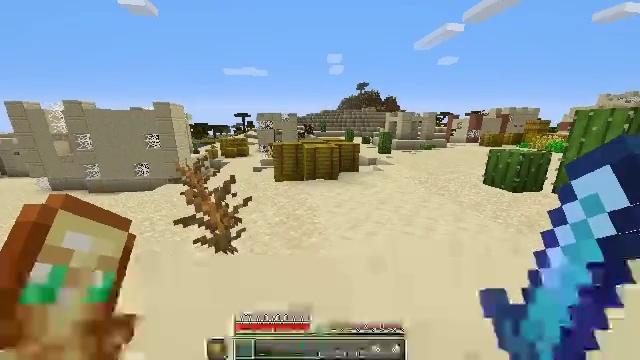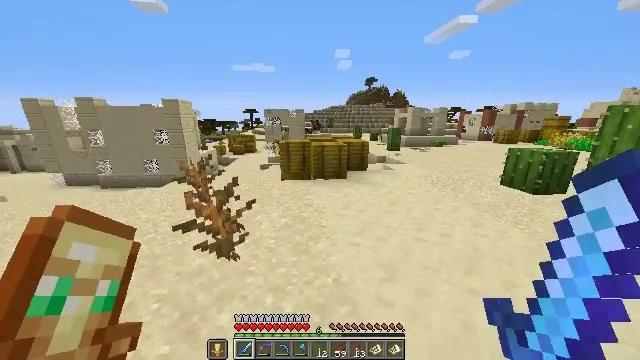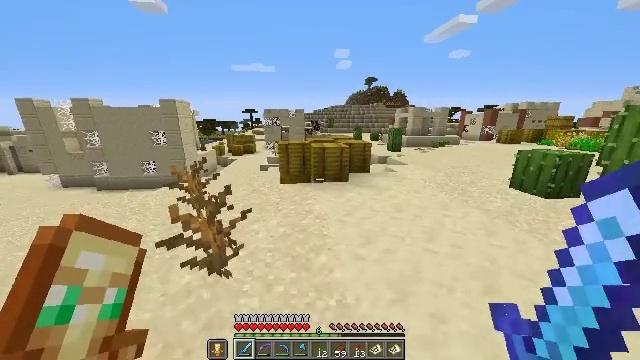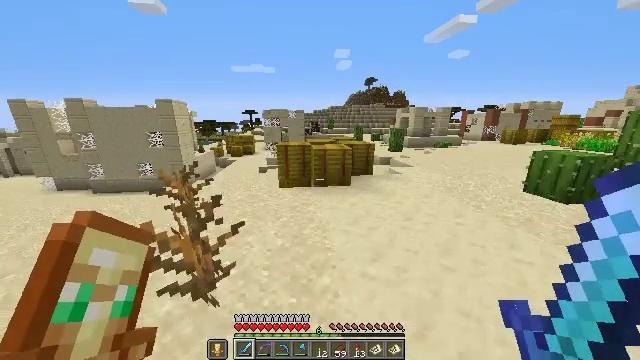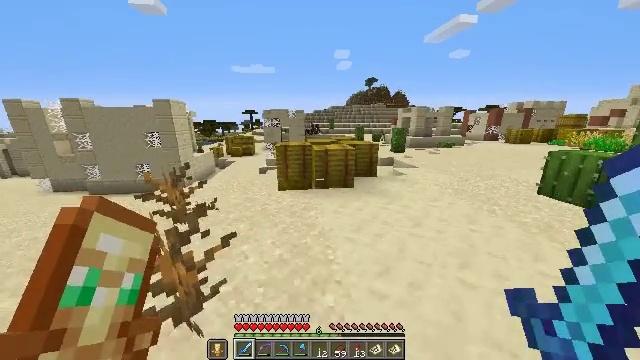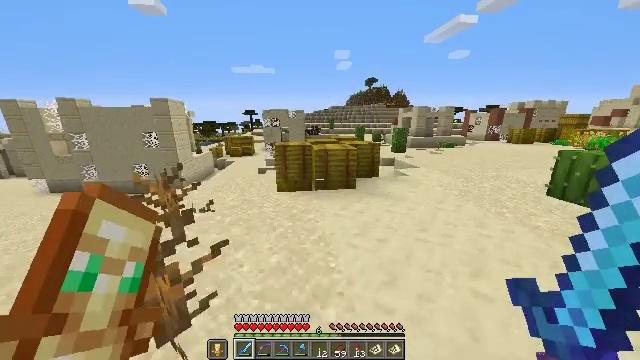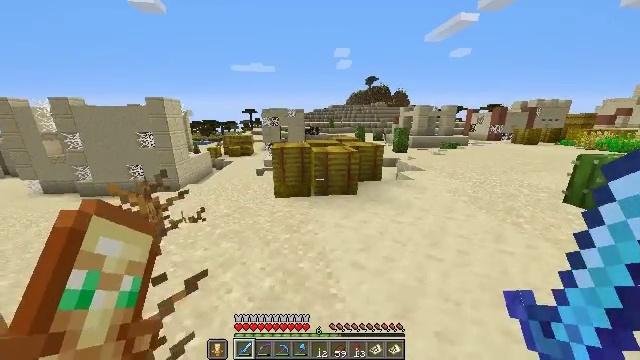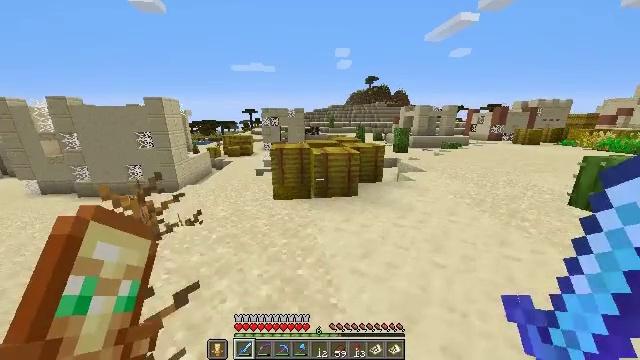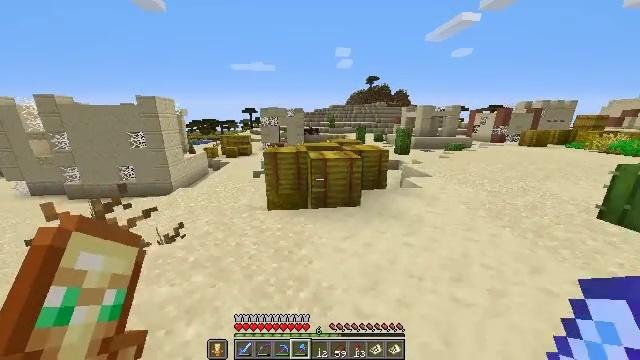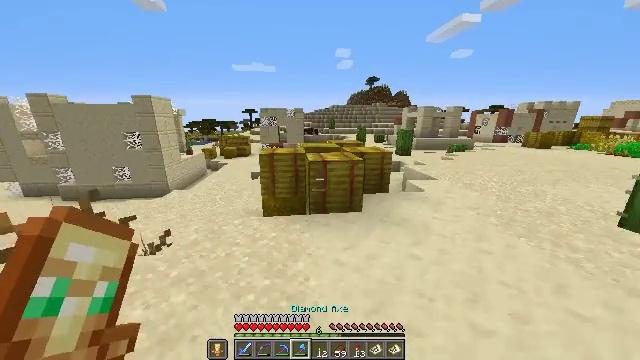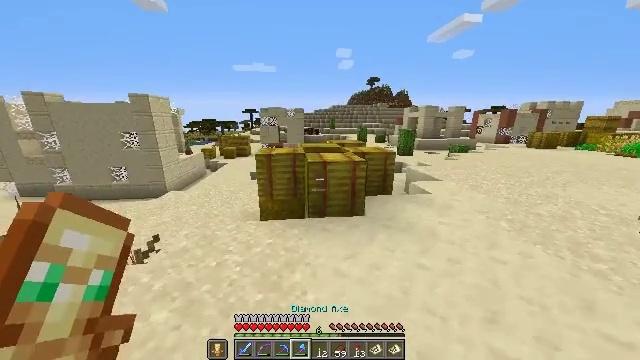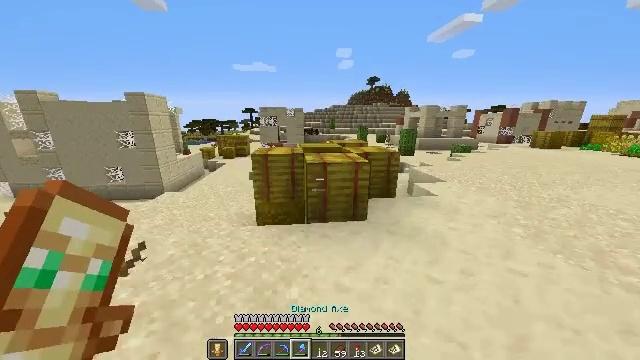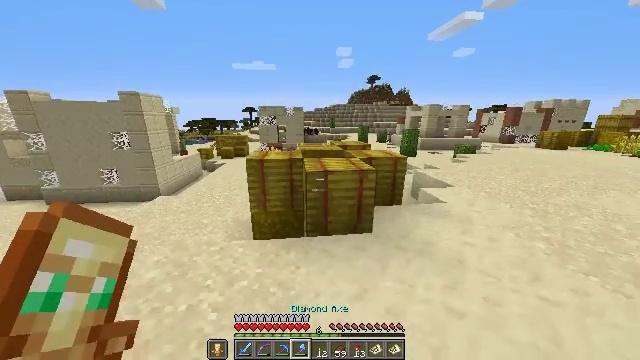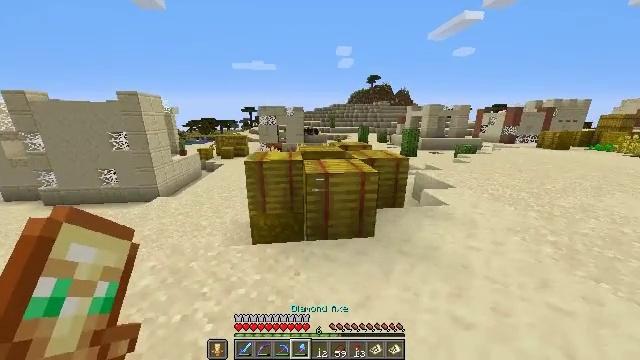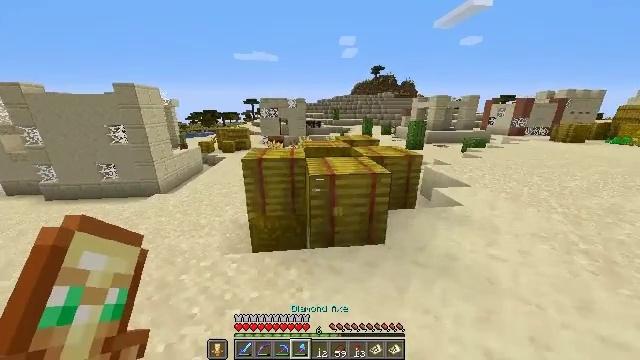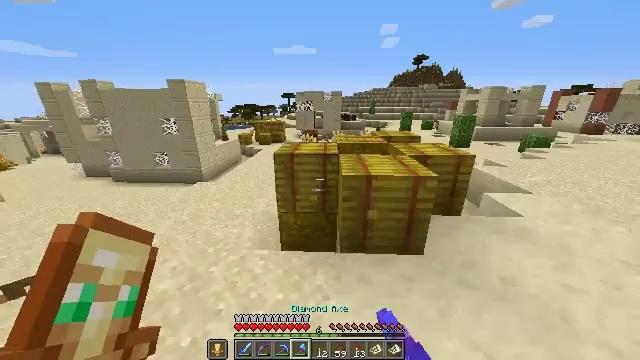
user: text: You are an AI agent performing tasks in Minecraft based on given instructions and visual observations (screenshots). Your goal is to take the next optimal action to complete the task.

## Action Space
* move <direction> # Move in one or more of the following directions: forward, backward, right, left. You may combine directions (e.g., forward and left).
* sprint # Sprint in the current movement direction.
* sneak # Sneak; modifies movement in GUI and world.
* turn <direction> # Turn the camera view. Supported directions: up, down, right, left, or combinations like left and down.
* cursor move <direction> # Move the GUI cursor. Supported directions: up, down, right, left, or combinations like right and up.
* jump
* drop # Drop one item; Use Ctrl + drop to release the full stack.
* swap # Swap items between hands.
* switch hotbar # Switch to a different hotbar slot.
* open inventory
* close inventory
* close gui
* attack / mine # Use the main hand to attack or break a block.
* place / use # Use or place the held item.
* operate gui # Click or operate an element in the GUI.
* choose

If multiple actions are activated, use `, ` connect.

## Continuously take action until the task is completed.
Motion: motion action
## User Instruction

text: Mine a hay block from the field.
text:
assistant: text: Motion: move forward, turn left
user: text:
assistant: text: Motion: move forward
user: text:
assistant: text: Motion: move forward
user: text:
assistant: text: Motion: move forward
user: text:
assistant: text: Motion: move forward
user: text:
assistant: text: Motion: move forward
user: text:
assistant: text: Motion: move forward
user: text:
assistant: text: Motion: move forward, switch to hotbar 4
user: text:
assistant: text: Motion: move forward, switch to hotbar 4
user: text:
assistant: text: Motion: move forward
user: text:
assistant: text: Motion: move forward
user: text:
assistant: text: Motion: move forward
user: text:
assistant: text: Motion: move forward
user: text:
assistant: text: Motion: move forward, turn down, attack / mine
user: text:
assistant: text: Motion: move forward, turn left and down, attack / mine
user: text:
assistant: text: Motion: attack / mine
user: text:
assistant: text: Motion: attack / mine
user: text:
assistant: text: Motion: attack / mine
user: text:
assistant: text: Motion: attack / mine
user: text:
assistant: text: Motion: attack / mine
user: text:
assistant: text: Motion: turn right and down, attack / mine
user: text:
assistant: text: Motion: turn right and down, attack / mine
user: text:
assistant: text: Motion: attack / mine
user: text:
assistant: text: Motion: attack / mine
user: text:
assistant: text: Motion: attack / mine
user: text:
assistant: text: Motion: attack / mine
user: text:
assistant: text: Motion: attack / mine
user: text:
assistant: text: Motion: attack / mine
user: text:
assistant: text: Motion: attack / mine
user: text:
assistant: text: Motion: attack / mine